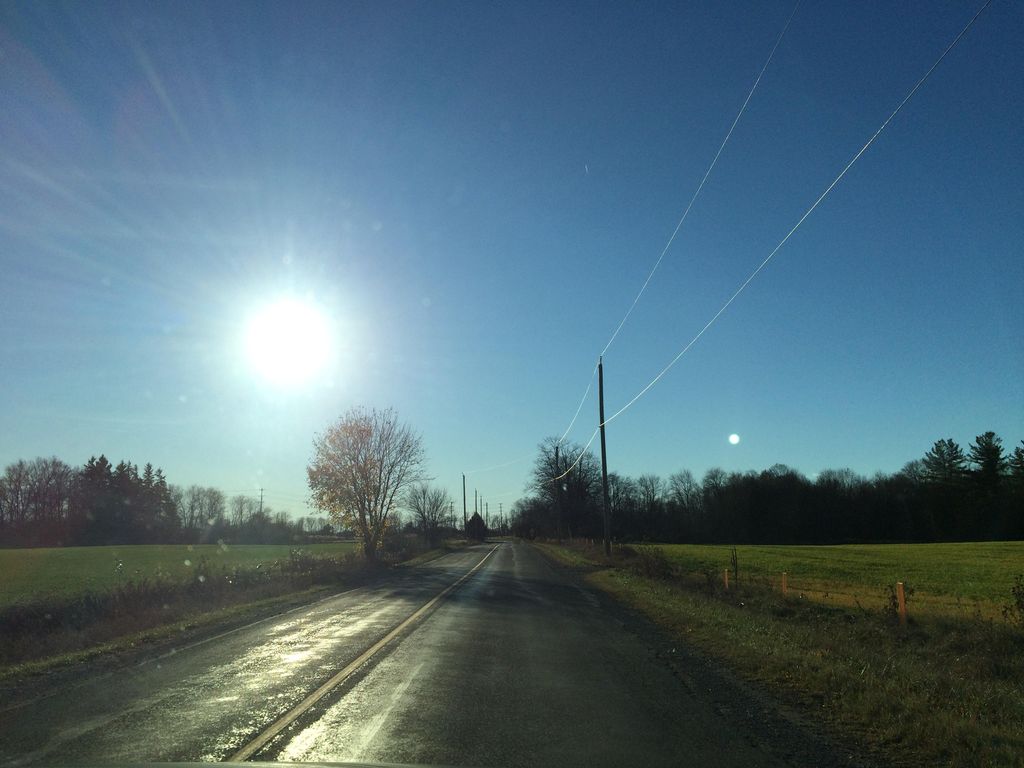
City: kitchener-waterloo